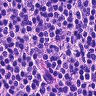
Metastatic tissue present: no